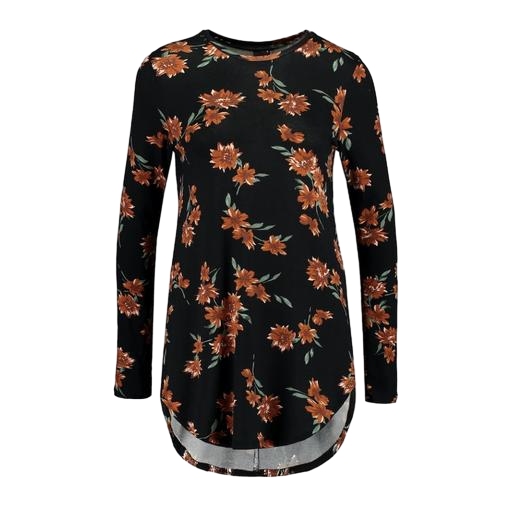
black petite printed high-low top only macy, multicolor floral-print t-shirt only macy, black flower-print tee, white background